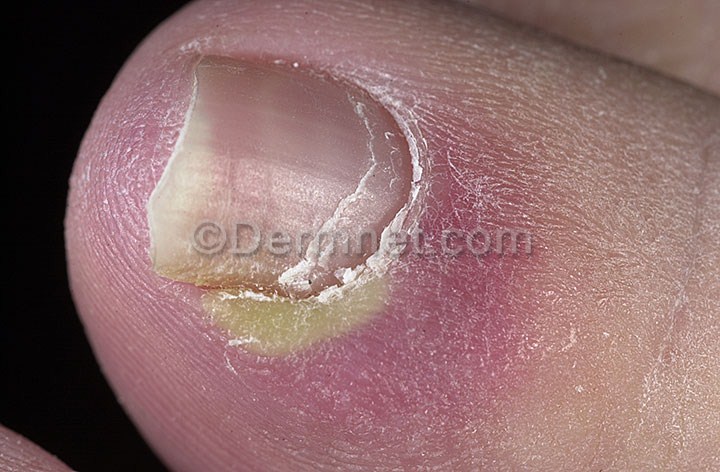
Disease: Nail Fungus and other Nail Disease